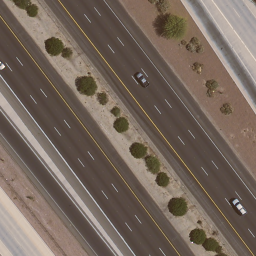
Label: freeway